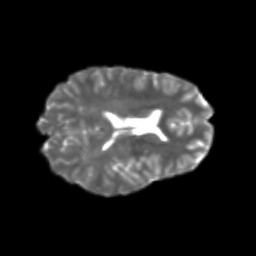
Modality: T2w
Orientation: axial
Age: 22
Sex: female
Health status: healthy
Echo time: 0.074 s